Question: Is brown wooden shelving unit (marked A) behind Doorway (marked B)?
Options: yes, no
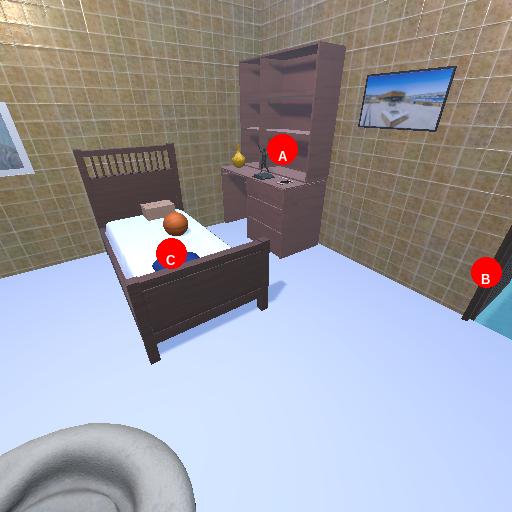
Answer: yes